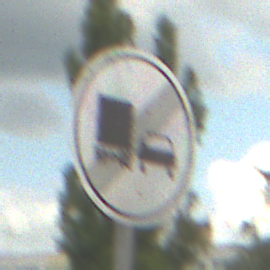
Verkehrszeichen: EndeUeberholverbotKraftfahrzeuge
Umgebung: Outdoor, Suburban
Tageszeit: MorningAfternoon
Wetter: PartlyCloudy
Licht: Natural
Jahreszeit: NotSpecified
Kontrast: LowContrast